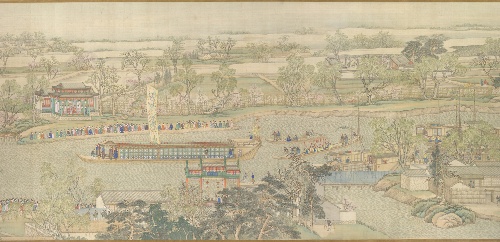
Title: 清  徐揚 等  乾隆南巡圖 （第六卷﹕大運河至蘇州） 卷|The Qianlong Emperor's Southern Inspection Tour, Scroll Six: Entering Suzhou along the Grand Canal
Artist: Xu Yang
Artist bio: Chinese, active ca. 1750–after 1776
Date: dated 1770
Object type: Handscroll
Classification: Paintings
Medium: Handscroll; ink and color on silk
Culture: China
Period: Qing dynasty (1644–1911)
Dimensions: Image: 27 1/8 in. x 784 1/2 in. (68.8 x 1994 cm)
Department: Asian Art
Credit line: Purchase, The Dillon Fund Gift, 1988
Accession year: 1988
Repository: Metropolitan Museum of Art, New York, NY
Tags: Canals|Landscapes|Boats